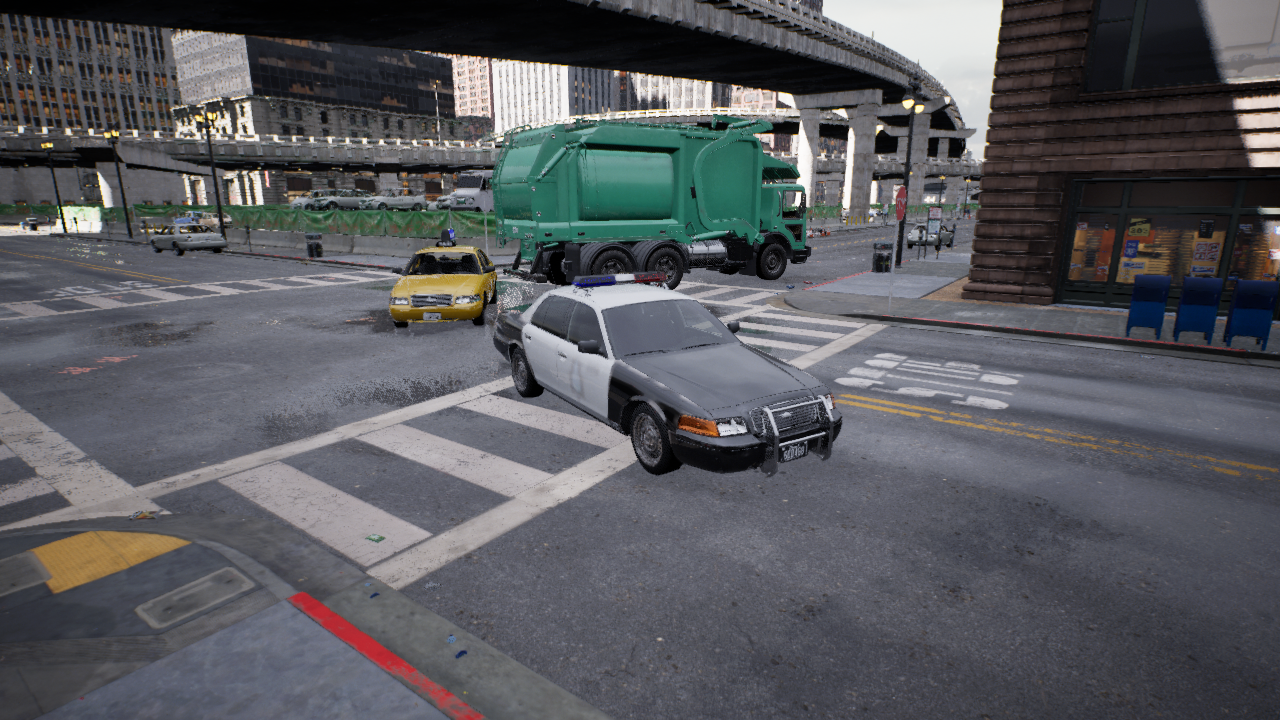
Venue: intersection
Lighting: clear day
Vehicle rig: sedan